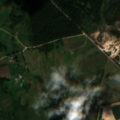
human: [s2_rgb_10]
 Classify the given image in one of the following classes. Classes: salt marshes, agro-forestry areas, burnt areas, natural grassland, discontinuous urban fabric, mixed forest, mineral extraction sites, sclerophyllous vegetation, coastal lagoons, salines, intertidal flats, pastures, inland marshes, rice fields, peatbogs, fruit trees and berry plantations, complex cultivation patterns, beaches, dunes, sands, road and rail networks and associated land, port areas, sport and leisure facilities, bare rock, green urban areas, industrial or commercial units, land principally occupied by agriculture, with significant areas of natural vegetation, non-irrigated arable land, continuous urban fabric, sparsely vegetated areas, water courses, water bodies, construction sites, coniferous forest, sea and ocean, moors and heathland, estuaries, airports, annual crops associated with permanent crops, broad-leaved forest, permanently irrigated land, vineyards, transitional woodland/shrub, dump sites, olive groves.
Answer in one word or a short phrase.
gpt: mineral extraction sites, non-irrigated arable land, complex cultivation patterns, land principally occupied by agriculture, with significant areas of natural vegetation, coniferous forest, mixed forest